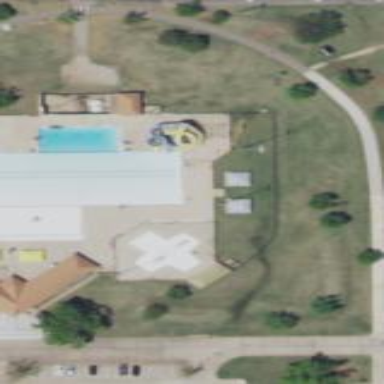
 perfect for swimming and other water activities."